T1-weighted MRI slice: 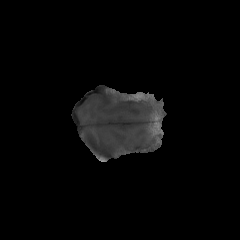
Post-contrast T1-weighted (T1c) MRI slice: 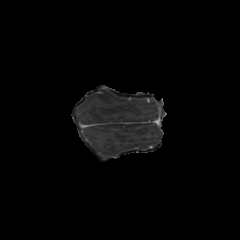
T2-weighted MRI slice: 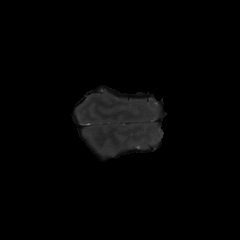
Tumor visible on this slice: no